Question:
There are two submit buttons on web form, Required field validation is there, i want if i click first submit button, it doesn't check the second submit.
Mean i only want that only first text box Required validation must work?
what should i have to do that i can segregate validation on multiple submit buttons
For more detail, snap shot is included.
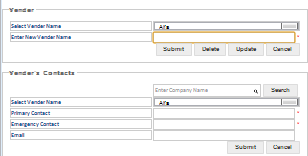
Answer: What you need is <URL> property
The required Filed Validator will have following property
'''
<asp:requiredfieldvalidator id="RequiredFieldValidator2"
...
validationgroup="Group1"
...
runat="Server">
</asp:requiredfieldvalidator>
'''
And associated button
'''
<asp:button id="Button1"
text="Validate"
causesvalidation="true"
validationgroup="Group1"
runat="Server" />
'''
In this way you can organise which validation to perform on any specific button click